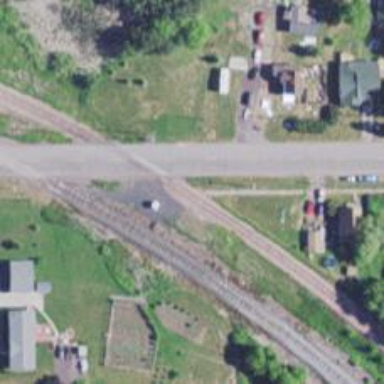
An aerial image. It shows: Railway crossing.